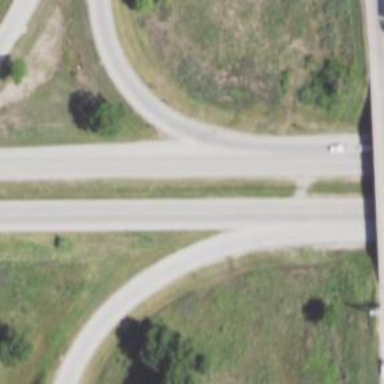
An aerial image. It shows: Road marking of gore chevron.